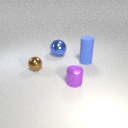
small purple metal cylinder to the right of small brown metal sphere